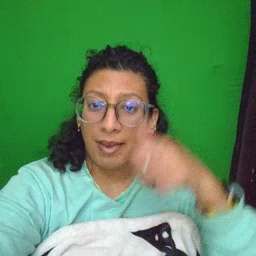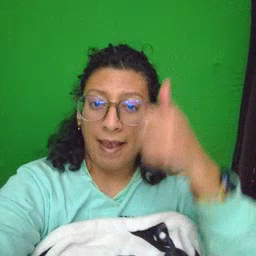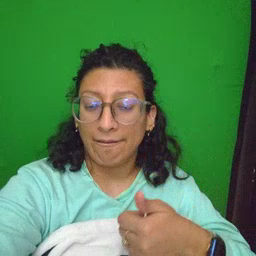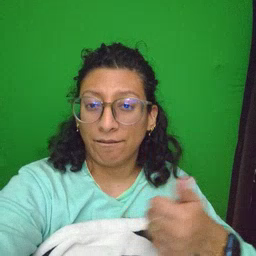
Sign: every